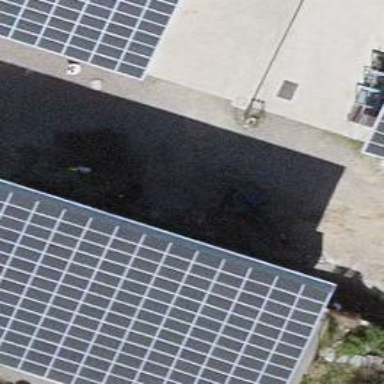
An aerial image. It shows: Solar photovoltaic panel generator.